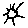
Label: sun